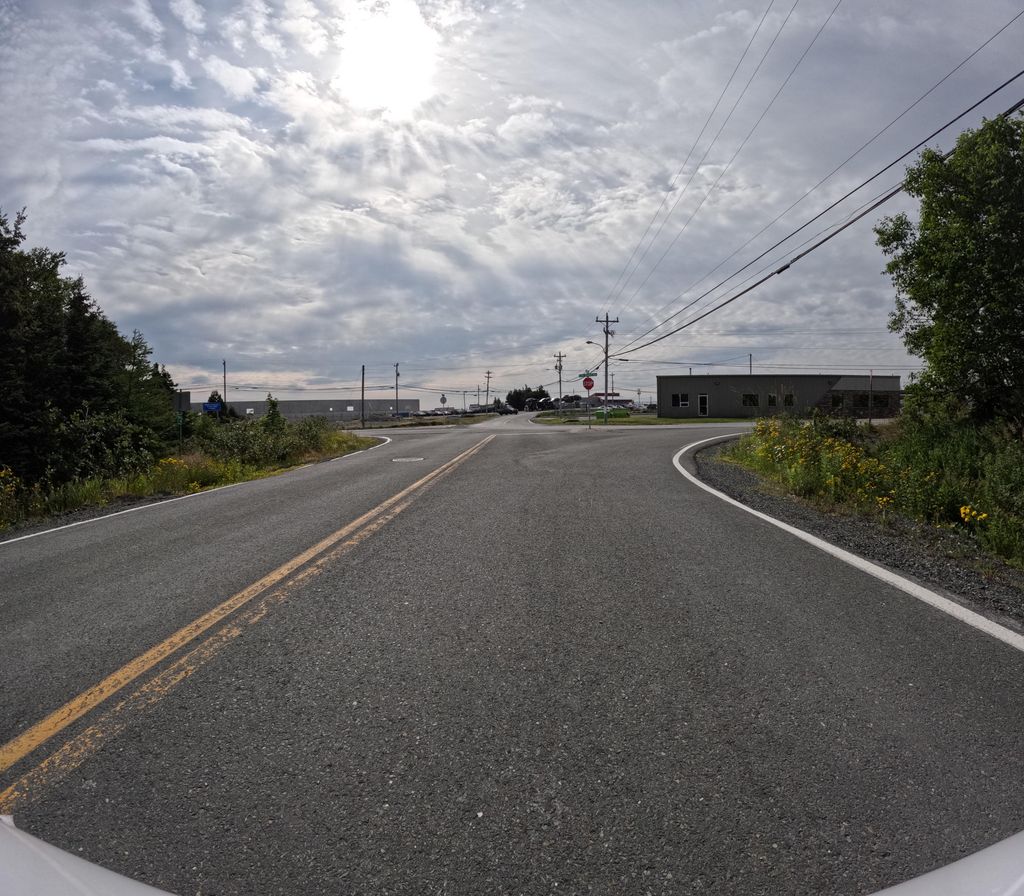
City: st_johns